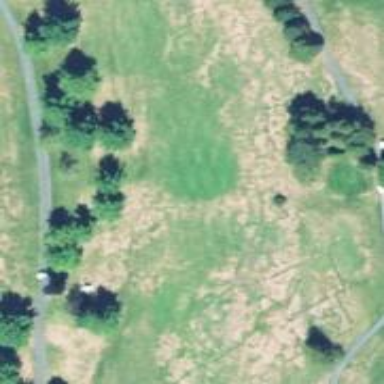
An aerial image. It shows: Golf hole.